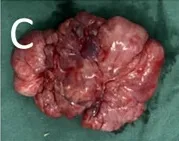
(C) Seeding tumors of posterior pleura.
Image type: medical_photograph (other_medical_photograph)